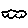
Label: cloud